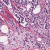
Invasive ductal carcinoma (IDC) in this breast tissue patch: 1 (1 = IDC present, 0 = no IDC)